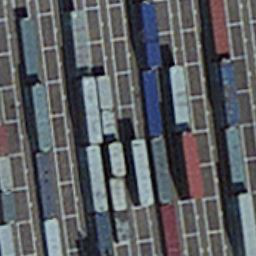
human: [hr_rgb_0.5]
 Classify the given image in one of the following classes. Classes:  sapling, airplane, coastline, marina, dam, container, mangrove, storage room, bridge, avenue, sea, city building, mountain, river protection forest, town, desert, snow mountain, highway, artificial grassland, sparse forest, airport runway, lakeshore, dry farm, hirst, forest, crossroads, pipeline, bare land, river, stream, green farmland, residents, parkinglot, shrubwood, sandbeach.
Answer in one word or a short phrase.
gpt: container